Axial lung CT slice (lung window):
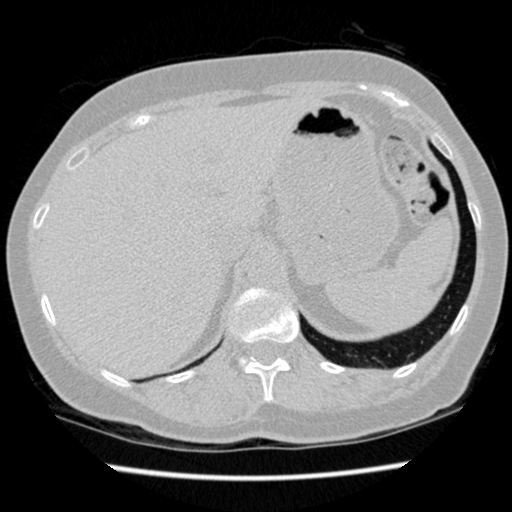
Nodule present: no